Question: I am working on the layout of a <URL>, and the layout is now broken:

The right column is now sliding under the menu and I don't know what is causing this layout issue. I can't spot the trouble in the code. The page is generated out of a blogger template. It contains its own CSS.
Anyone sees the problem? The layout used to work fine. Thanks!
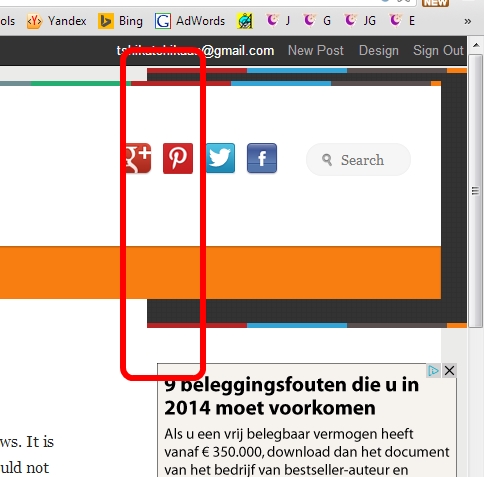
Answer: I noticed two extra '</div>' in the code, but could not figure why these were generated. I had to restart the template modifications from scratch to solve the issue.